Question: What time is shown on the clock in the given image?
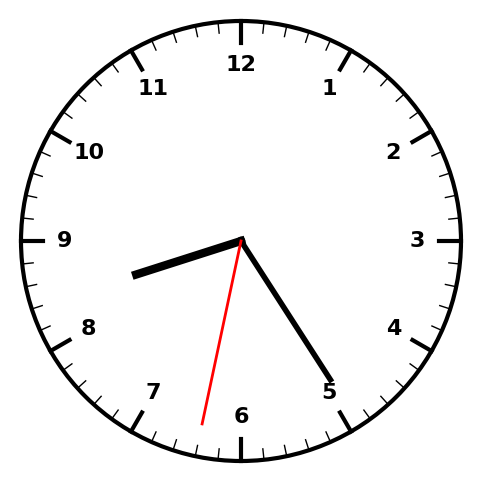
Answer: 08:24:32